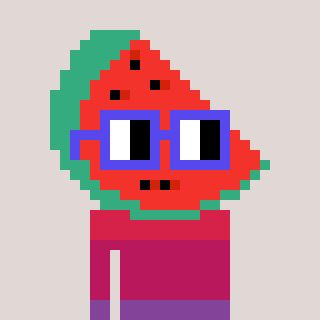
a pixel art character with square blue glasses, a watermelon-shaped head and a magenta-colored body on a warm background